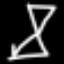
Label: hourglass